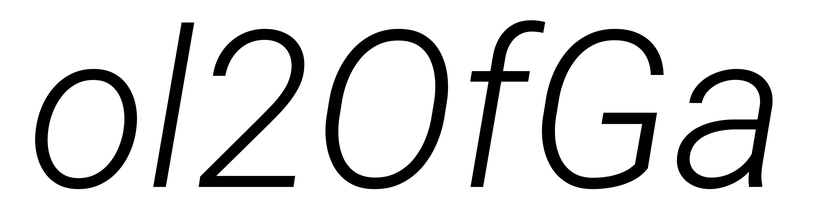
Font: Roboto-Italic_Light_Italic